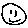
Label: smiley face